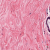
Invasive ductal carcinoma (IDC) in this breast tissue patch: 0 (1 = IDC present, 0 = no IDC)